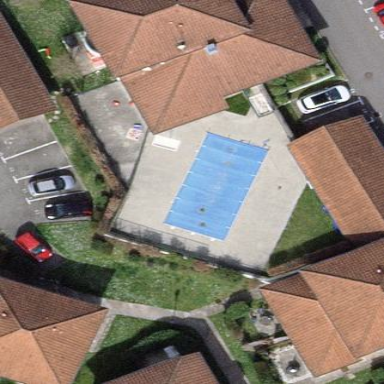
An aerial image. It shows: Swimming pool located in leisure land.